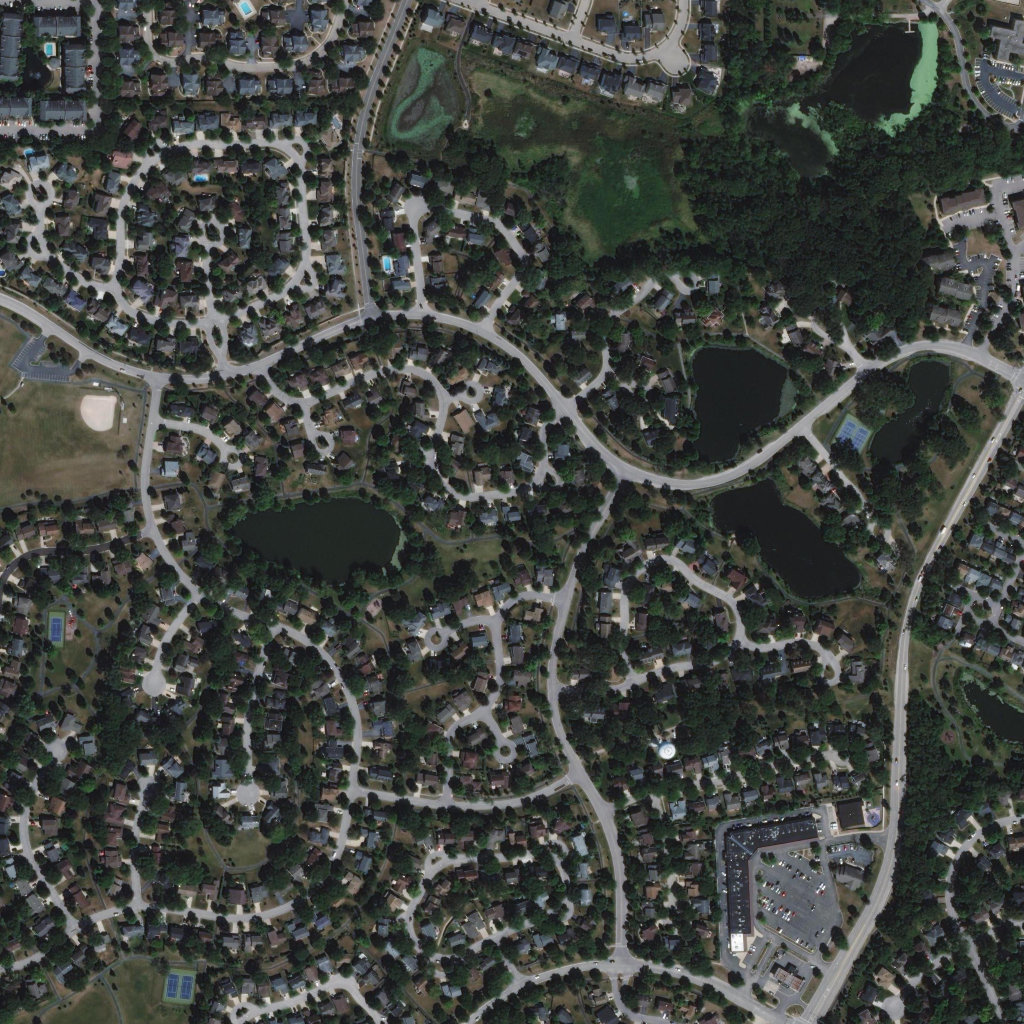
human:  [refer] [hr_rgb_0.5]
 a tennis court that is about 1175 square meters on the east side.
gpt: <box>[[80, 40, 85, 44, 0]]</box>

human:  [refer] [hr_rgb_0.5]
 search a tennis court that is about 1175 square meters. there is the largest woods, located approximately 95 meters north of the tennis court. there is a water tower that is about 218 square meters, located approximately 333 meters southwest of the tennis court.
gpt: <box>[[81, 40, 85, 44, 0]]</box>

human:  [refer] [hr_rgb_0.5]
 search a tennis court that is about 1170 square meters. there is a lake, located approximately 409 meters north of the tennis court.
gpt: <box>[[15, 94, 19, 98, 0]]</box>